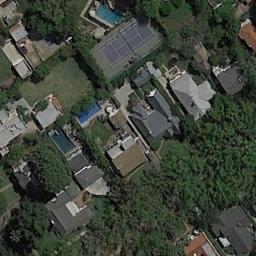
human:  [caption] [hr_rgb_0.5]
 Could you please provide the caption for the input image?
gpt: The tennis court is in the middle of a residential area, Surrounded by a large forest .

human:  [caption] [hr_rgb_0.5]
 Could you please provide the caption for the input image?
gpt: There is a small tennis court in the lower right corner .

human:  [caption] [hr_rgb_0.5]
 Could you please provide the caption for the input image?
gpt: The tennis court is on the grass next to some buildings and trees .

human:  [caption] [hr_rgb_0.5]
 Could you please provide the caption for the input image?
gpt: There are many different shapes and sizes of buildings next to the tennis courts .

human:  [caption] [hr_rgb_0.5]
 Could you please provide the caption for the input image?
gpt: There are many green trees and buildings around the tennis court .